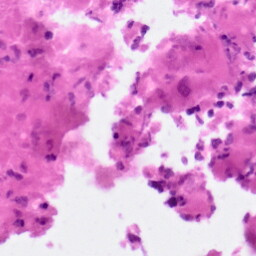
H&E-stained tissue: Pancreatic